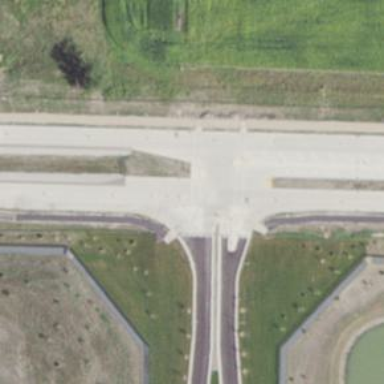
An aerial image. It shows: Marked crossing for cyclists on cycleway.